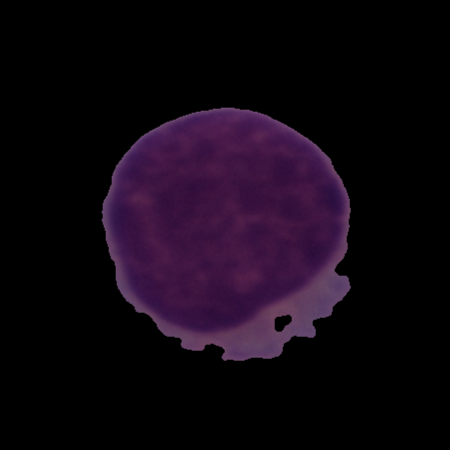
Label: cancer